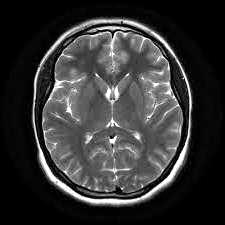
Label: notumor